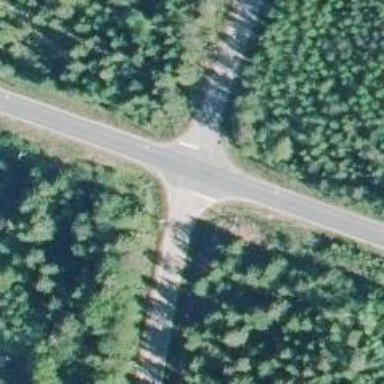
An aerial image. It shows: Road with stop sign.